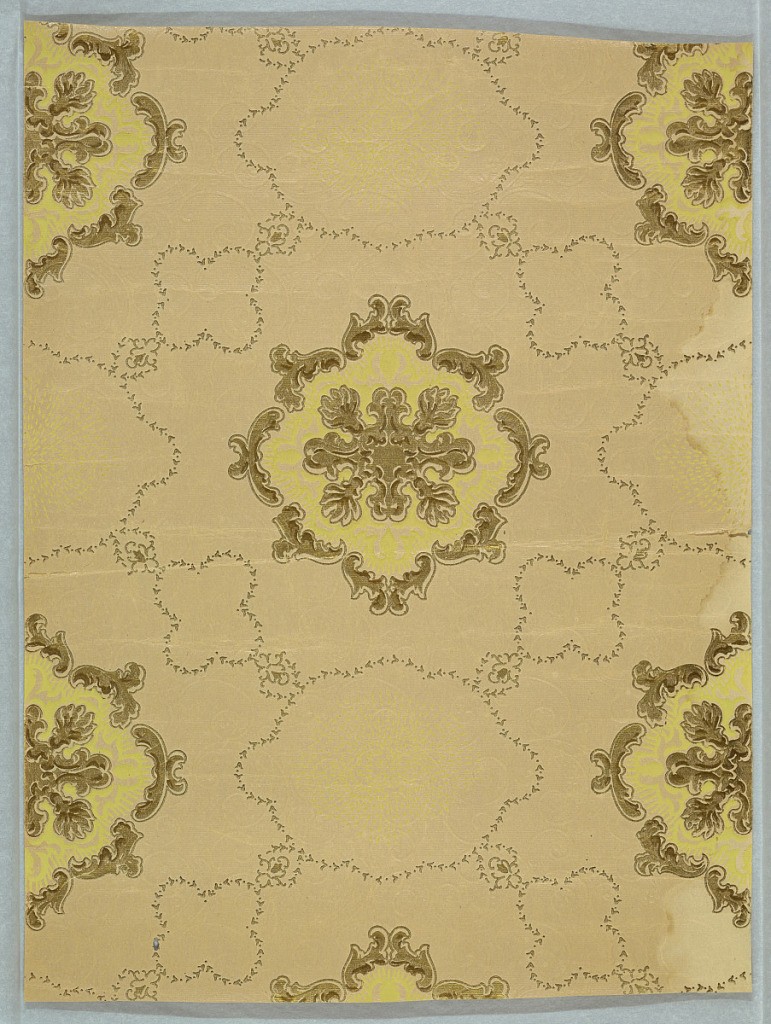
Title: ceiling paper
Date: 1875–1900
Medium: Machine-printed
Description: On scroll-textured tan ground, ceiling paper features alternating green and gold medallions and "outlined" medallions connected to "outlined" floral forms.